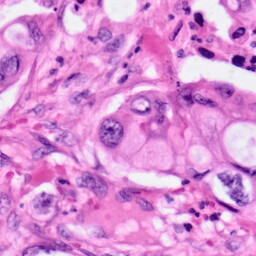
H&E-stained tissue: Pancreatic